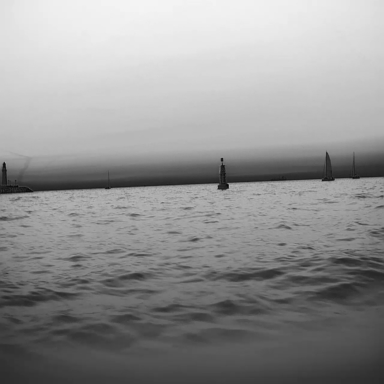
There are three sailboats in the infrared image.